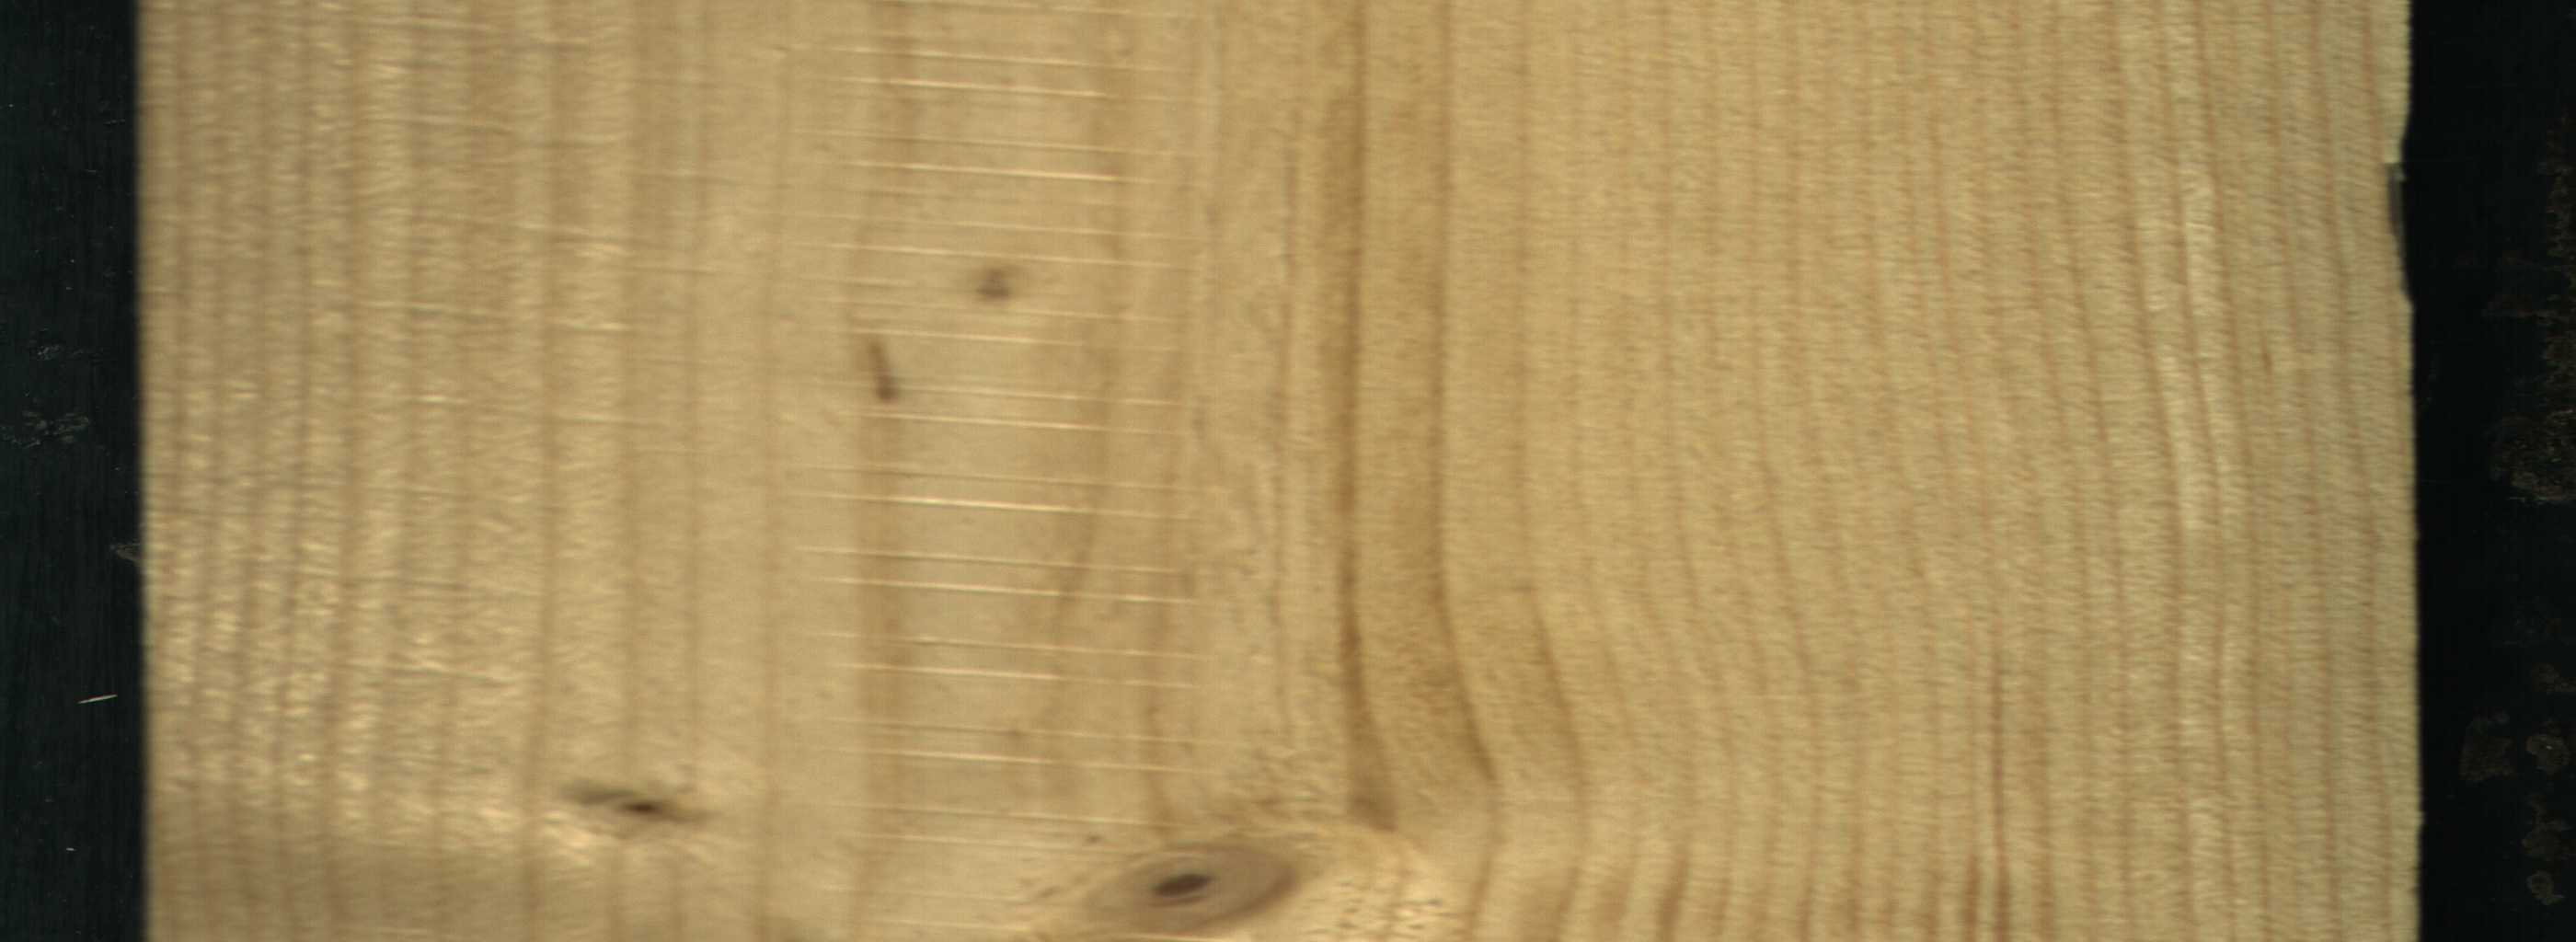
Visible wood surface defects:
Live_Knot
Live_Knot